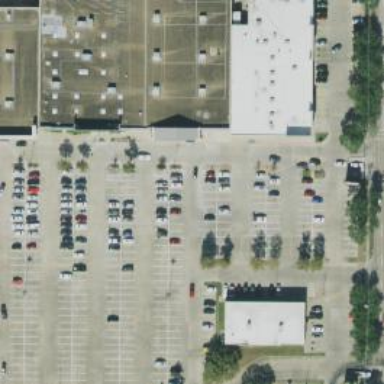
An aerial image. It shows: Parking space.